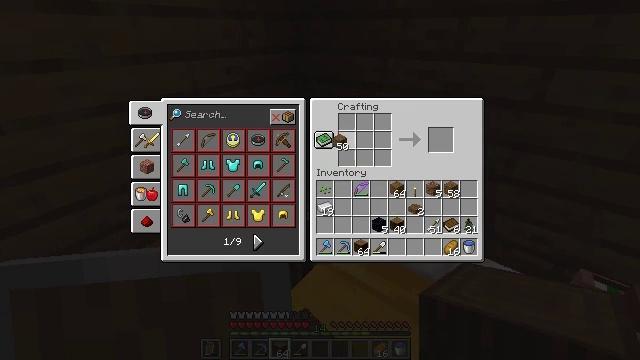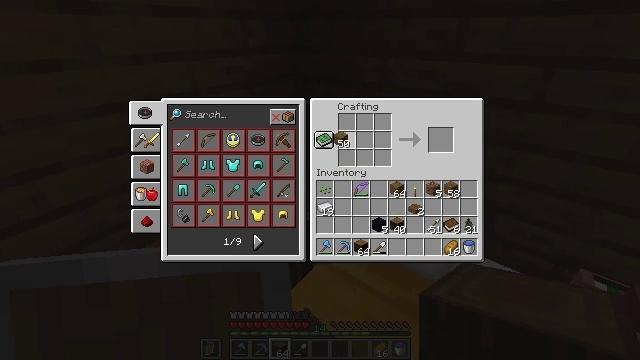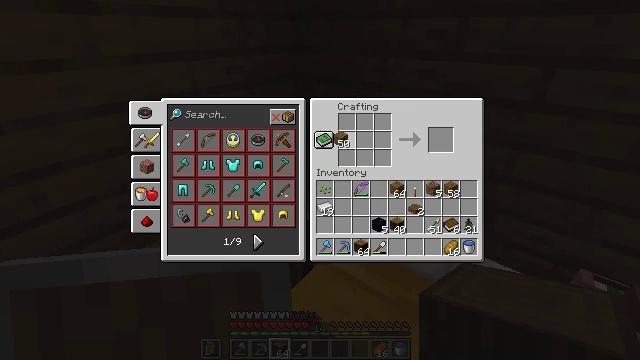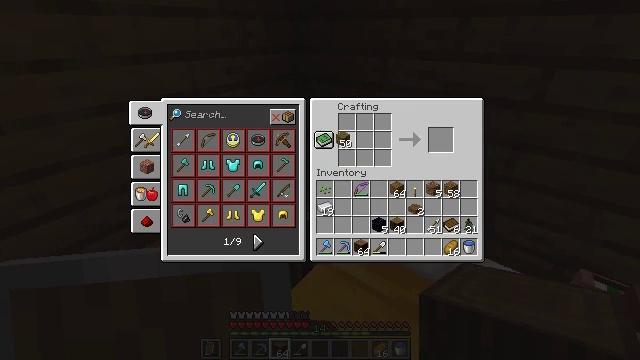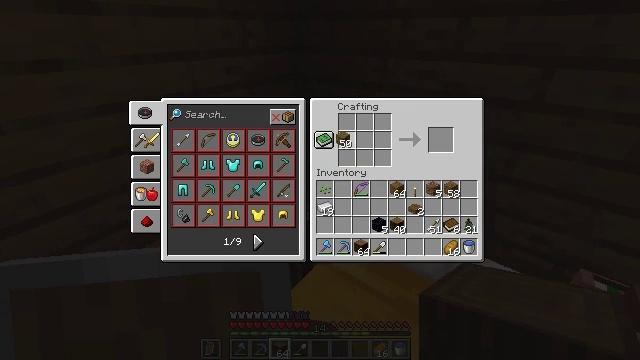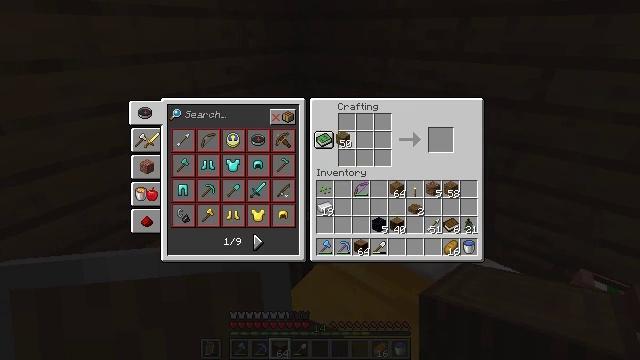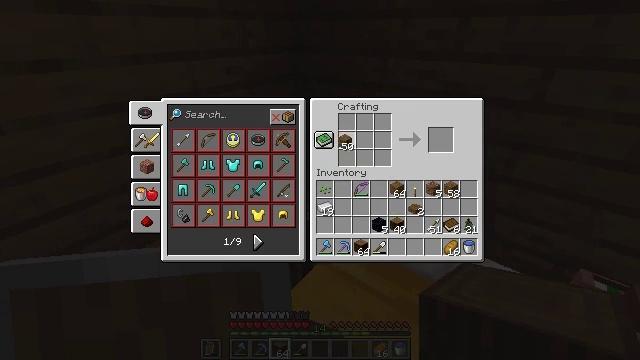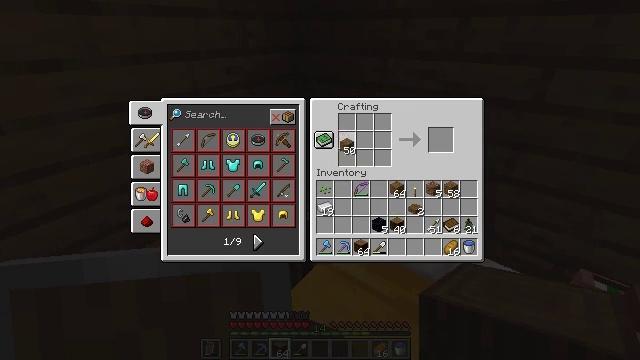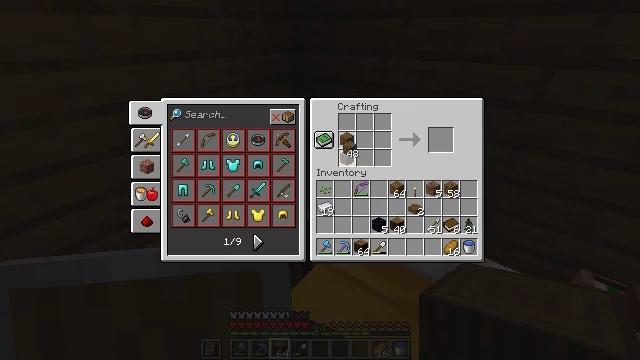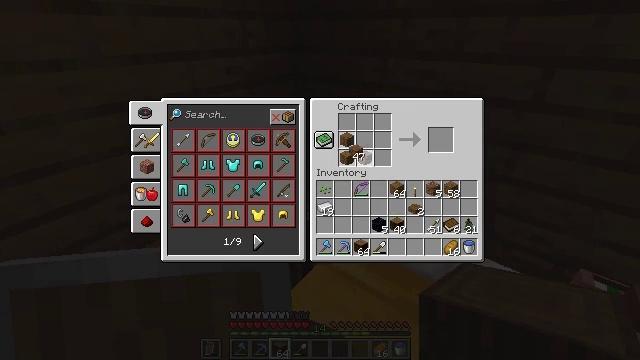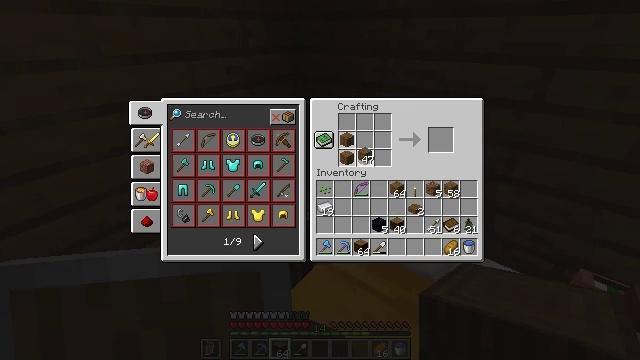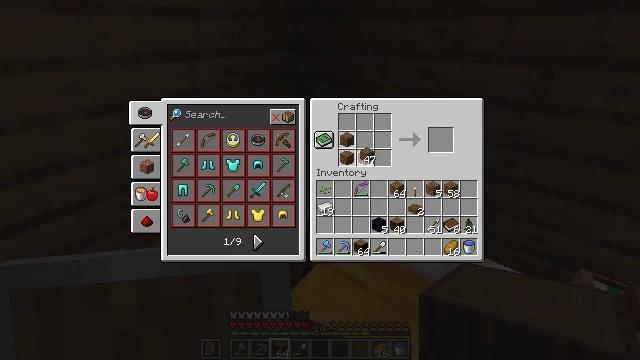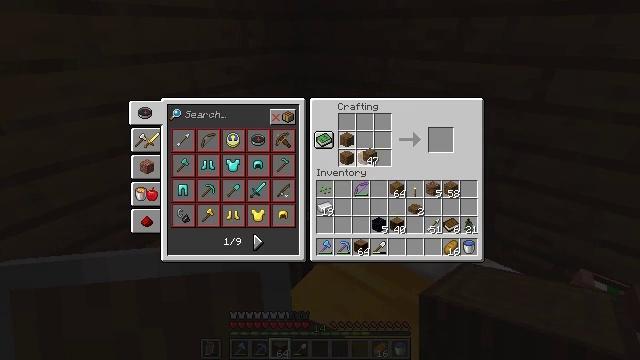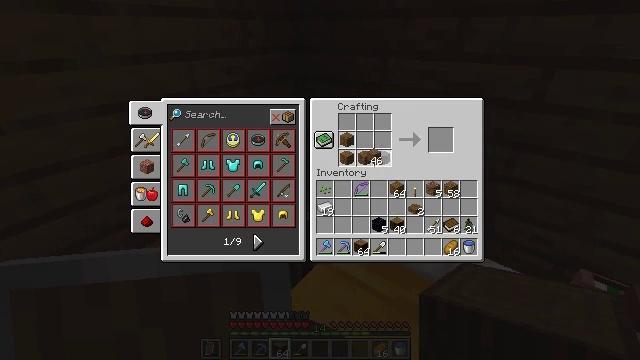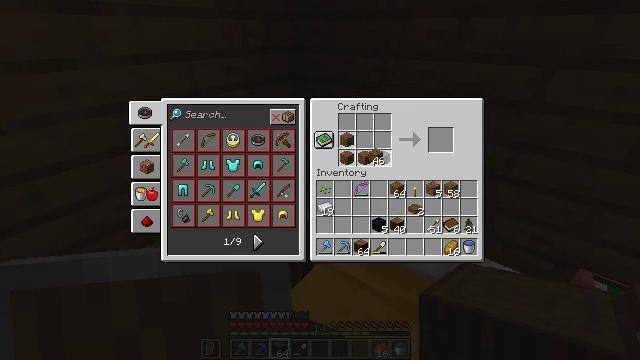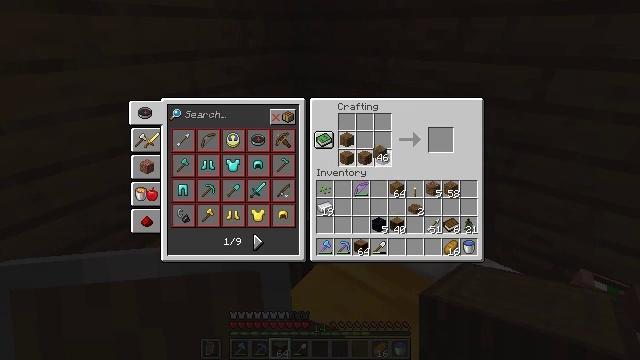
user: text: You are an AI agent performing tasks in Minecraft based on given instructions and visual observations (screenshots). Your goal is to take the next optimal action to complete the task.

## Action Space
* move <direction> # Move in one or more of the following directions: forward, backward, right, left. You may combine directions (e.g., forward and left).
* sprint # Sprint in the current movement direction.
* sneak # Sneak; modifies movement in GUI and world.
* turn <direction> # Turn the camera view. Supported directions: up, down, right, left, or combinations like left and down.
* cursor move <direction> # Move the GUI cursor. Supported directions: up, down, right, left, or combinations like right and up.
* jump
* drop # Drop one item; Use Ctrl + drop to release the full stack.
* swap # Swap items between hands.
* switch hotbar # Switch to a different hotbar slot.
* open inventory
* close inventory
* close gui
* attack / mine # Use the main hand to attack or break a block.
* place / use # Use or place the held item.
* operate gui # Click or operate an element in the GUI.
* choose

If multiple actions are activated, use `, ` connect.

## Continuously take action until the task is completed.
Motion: motion action
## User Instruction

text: Make a spruce boat using the crafting grid with spruce planks.
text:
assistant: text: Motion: no_op
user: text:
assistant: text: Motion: no_op
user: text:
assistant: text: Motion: no_op
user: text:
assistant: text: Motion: no_op
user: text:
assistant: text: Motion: choose
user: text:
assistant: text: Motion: choose
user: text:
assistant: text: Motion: choose
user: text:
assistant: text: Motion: choose
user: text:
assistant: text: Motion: choose
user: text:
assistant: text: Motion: cursor move right, choose
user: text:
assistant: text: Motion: choose
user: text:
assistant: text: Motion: choose
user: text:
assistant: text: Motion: choose
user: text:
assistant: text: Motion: choose
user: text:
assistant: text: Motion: choose
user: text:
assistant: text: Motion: choose
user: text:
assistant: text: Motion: choose
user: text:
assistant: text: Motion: choose
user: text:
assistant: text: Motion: choose
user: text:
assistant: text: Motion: choose
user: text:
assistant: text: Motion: no_op
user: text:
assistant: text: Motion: cursor move right and down
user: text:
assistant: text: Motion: cursor move right and down
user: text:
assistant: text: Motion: cursor move right and down
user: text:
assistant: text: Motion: no_op
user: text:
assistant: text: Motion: no_op
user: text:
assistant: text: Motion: no_op
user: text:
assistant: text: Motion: no_op
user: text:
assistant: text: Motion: operate gui
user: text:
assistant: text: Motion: operate gui